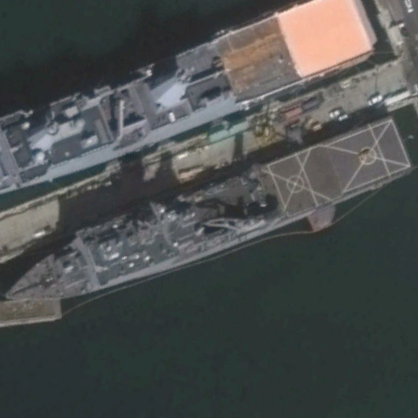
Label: combat